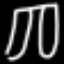
Label: pants